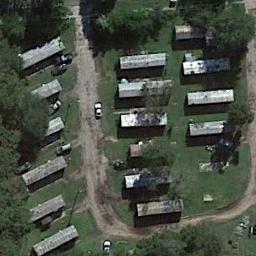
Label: mobile_home_park